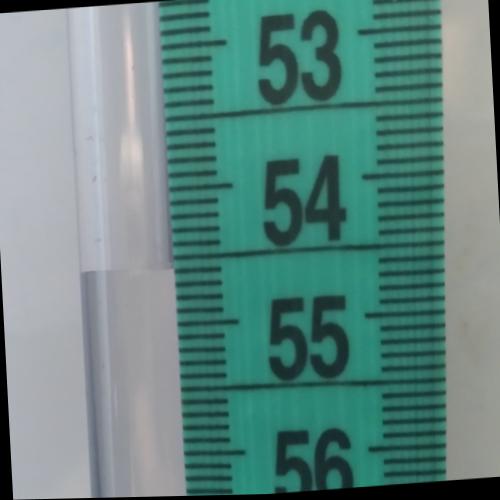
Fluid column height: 54.6 cm